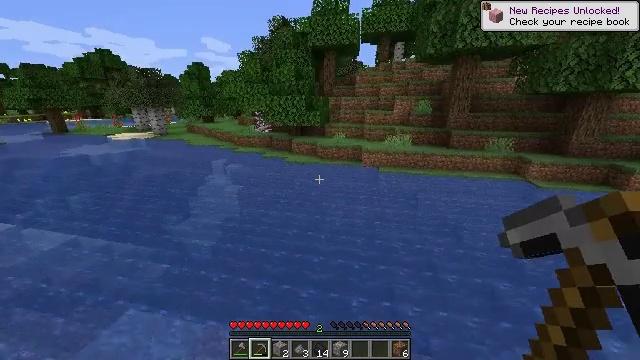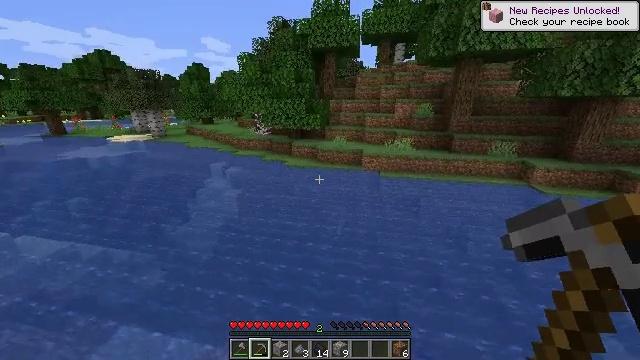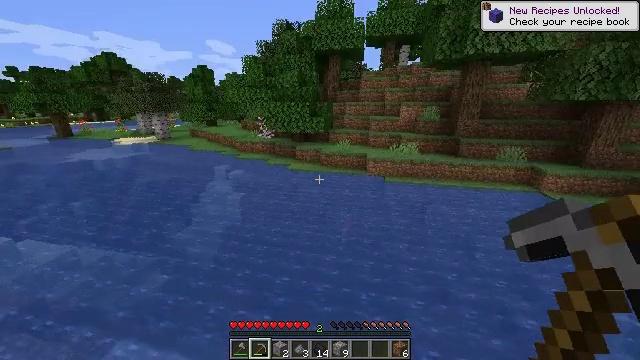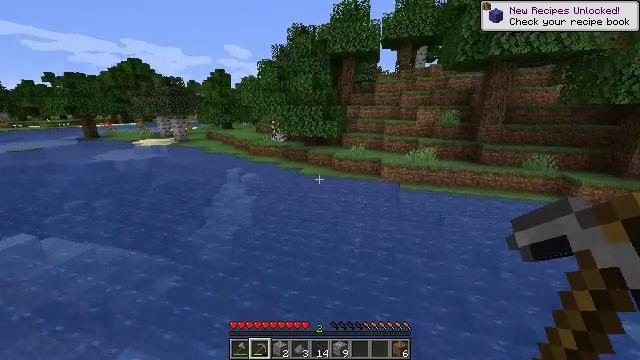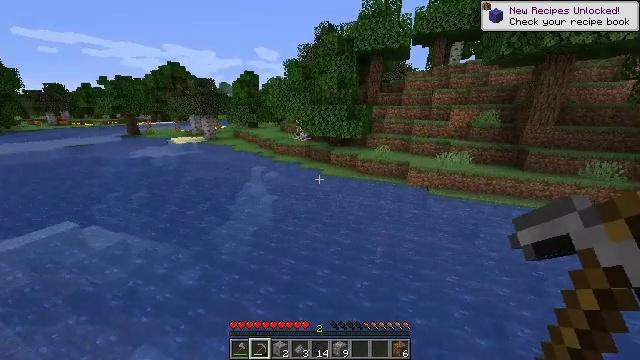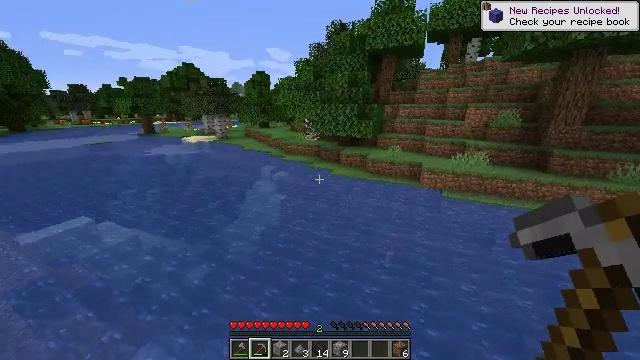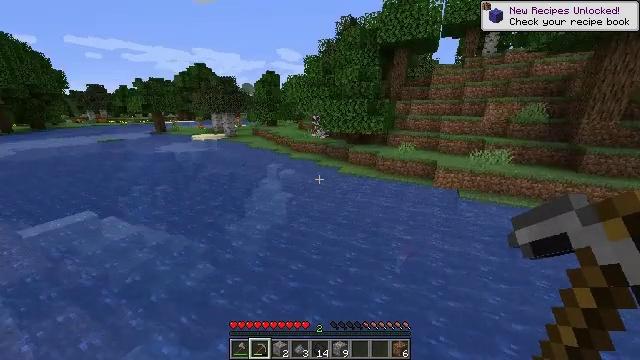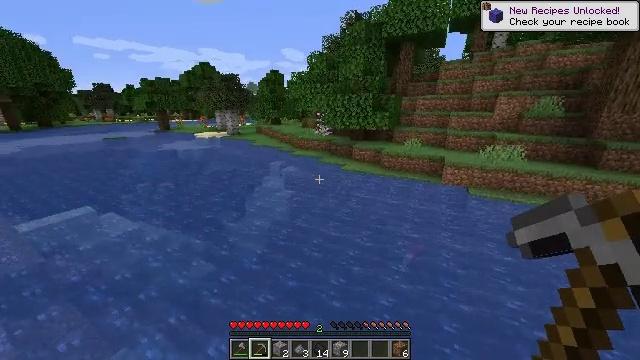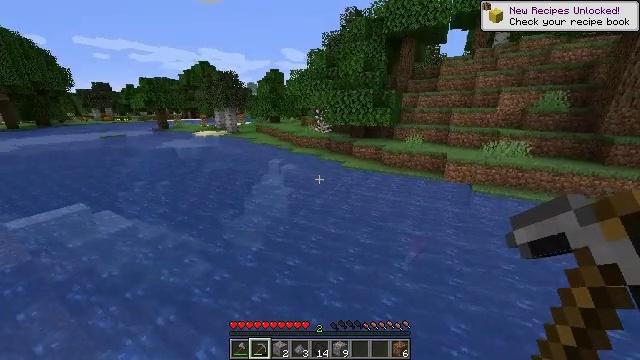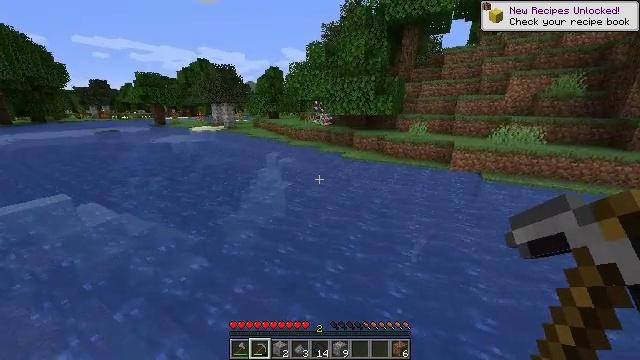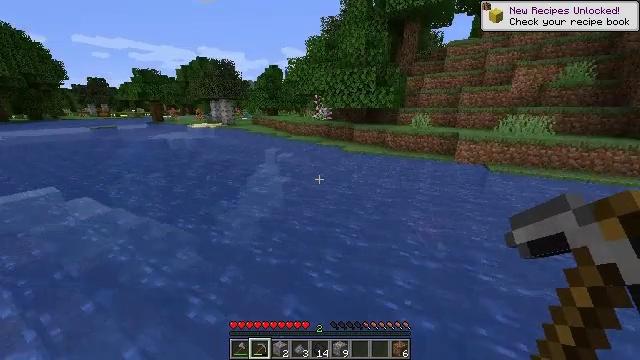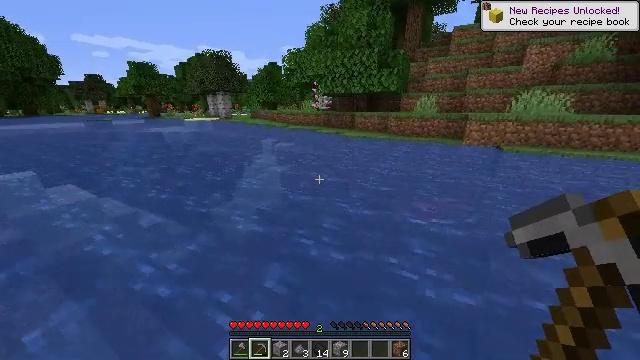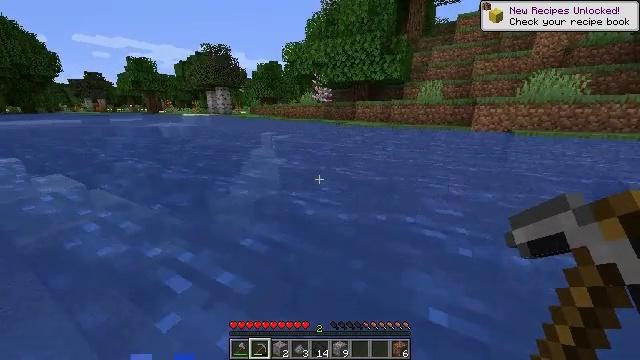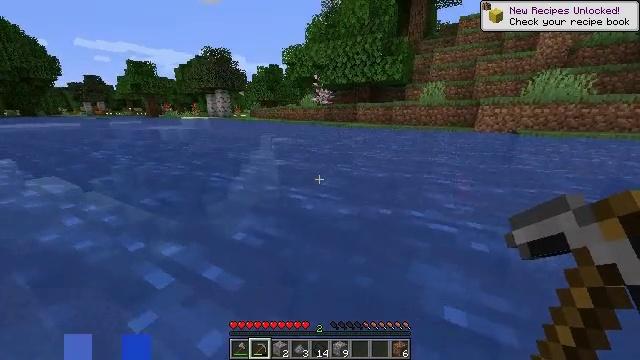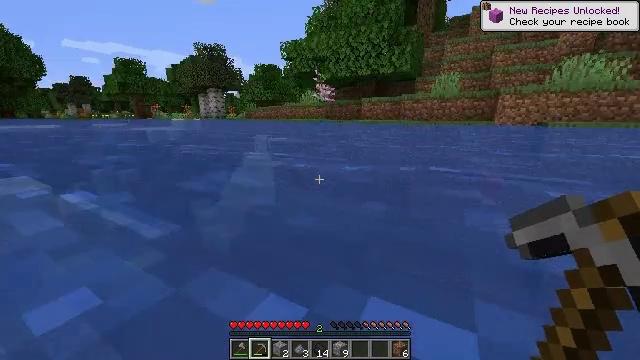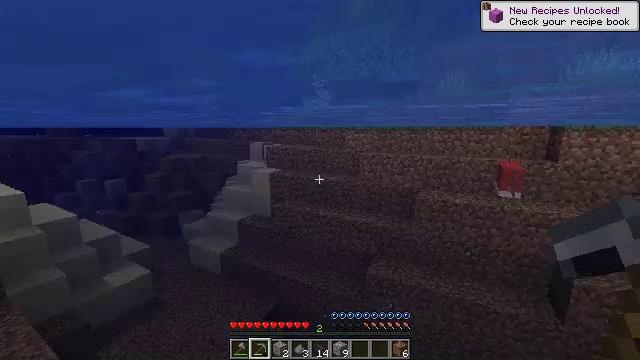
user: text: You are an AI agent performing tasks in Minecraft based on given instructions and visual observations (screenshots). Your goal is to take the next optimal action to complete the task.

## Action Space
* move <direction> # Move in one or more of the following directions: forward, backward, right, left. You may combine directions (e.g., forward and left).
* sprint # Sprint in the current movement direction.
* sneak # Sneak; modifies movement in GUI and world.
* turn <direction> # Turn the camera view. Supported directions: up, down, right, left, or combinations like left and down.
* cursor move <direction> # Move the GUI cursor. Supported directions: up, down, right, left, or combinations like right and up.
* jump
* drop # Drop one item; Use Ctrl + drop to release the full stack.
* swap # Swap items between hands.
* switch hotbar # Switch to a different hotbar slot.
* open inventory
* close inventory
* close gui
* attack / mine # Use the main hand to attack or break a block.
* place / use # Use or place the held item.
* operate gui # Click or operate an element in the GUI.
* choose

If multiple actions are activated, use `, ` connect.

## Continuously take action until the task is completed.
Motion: motion action
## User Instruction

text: Hunt a salmon.
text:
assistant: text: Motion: move forward, sprint, jump
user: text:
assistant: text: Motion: move forward, sprint, jump
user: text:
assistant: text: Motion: move forward, sprint, turn left, jump
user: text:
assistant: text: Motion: move forward, sprint, turn left, jump
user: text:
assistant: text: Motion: move forward, sprint, turn left, jump
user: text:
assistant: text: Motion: move forward, sprint, turn left, jump
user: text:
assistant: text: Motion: move forward, sprint, turn left, jump
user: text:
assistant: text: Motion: move forward, sprint, jump
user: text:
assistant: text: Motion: move forward, sprint, jump
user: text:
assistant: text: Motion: move forward, sprint, jump
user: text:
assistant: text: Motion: move forward, sprint, jump
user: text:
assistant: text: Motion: move forward, sprint, jump
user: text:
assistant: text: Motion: move forward, sprint, turn up, jump
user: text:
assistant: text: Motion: move forward, sprint, turn up, jump
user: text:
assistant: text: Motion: move forward, sprint, turn up, jump
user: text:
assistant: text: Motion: move forward, sprint, turn right and up, jump
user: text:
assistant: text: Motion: move forward, sprint, turn right and up
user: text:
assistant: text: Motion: move forward, sprint, turn up
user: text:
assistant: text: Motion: move forward, sprint
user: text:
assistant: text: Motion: move forward, sprint
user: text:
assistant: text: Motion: move forward, sprint, turn right and up
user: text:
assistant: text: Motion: move forward, sprint, turn right and up
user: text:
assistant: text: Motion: move forward, sprint, turn right and up
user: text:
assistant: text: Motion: move forward, sprint
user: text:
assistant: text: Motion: move forward, sprint, turn right
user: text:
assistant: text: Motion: move forward, sprint, turn right
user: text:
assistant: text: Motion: move forward, sprint, turn right, jump
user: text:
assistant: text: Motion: move forward, sprint, turn right, jump
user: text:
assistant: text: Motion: move forward, sprint, turn right and up, jump
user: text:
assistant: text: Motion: move forward, sprint, turn right, jump